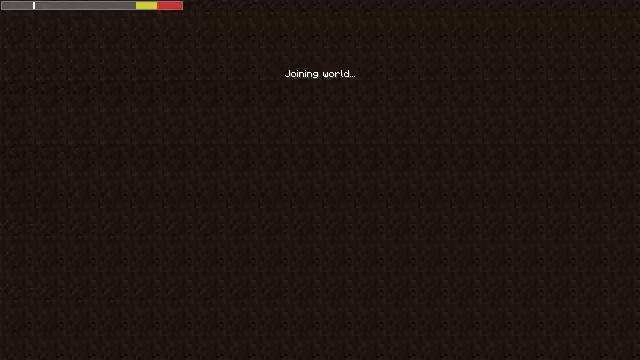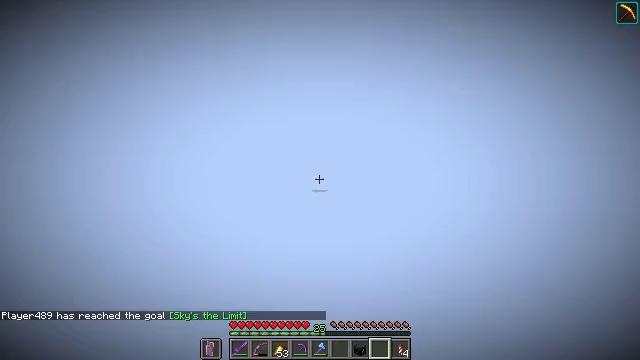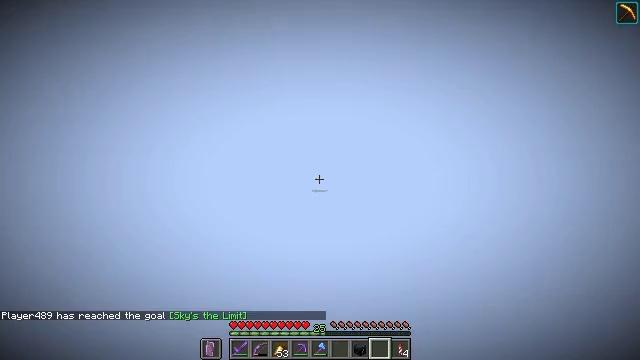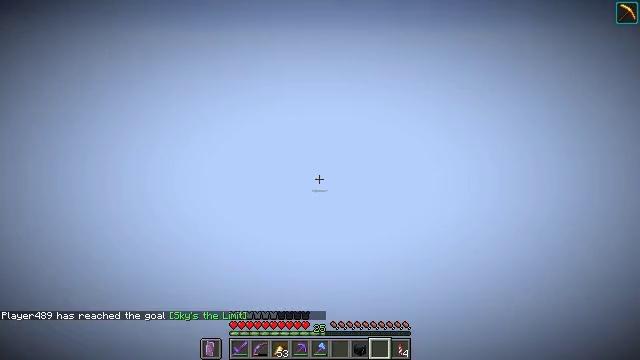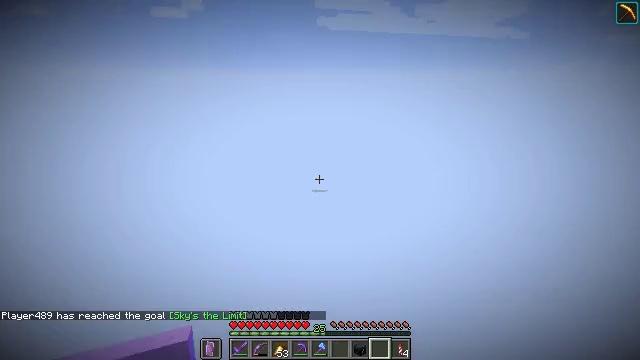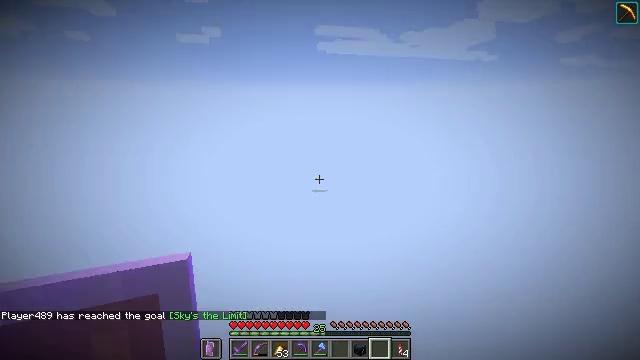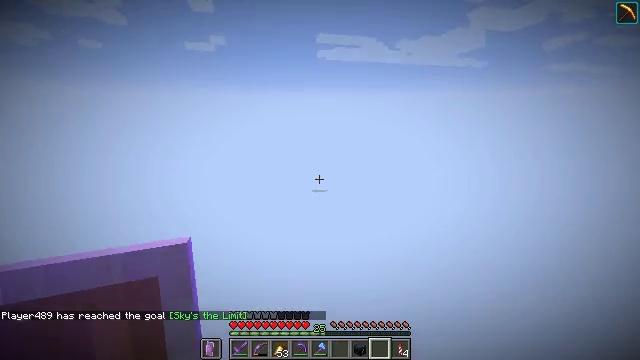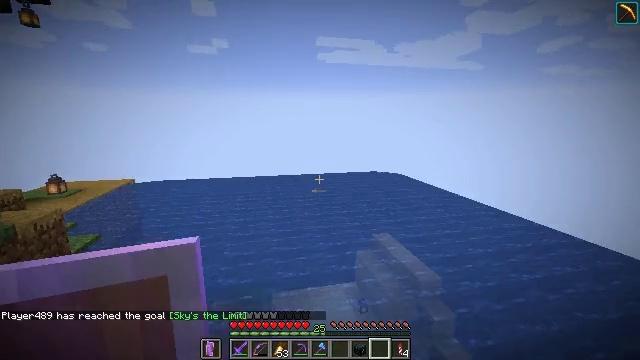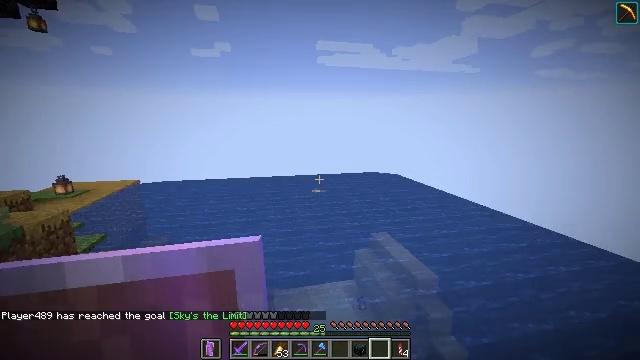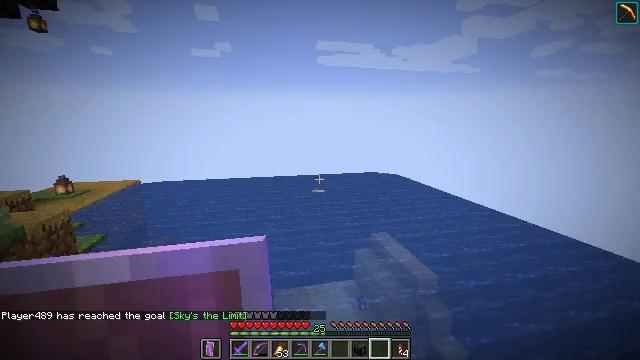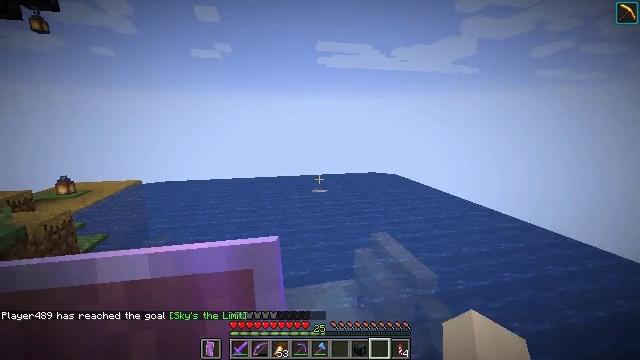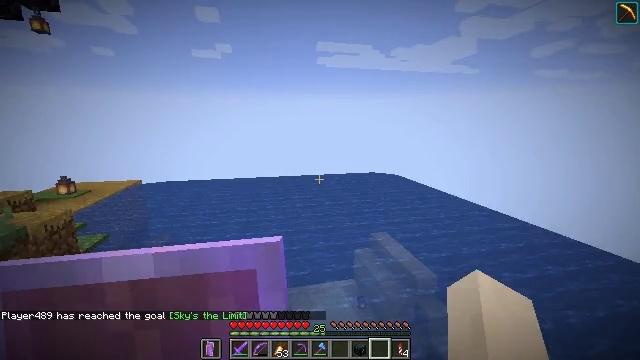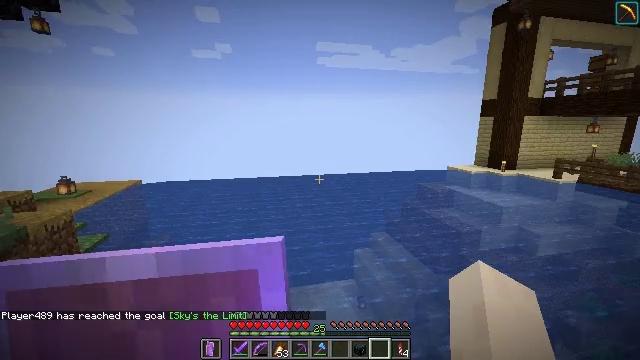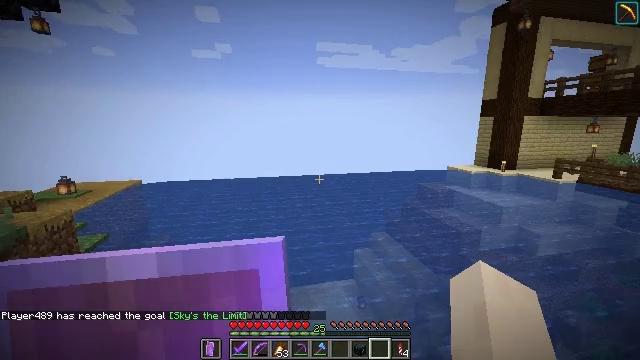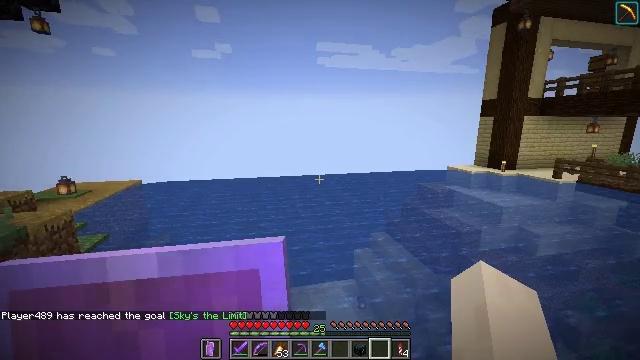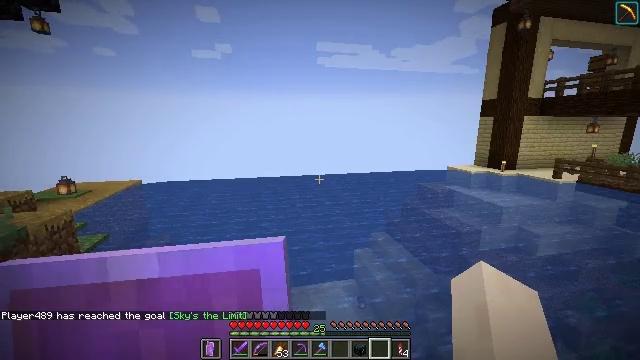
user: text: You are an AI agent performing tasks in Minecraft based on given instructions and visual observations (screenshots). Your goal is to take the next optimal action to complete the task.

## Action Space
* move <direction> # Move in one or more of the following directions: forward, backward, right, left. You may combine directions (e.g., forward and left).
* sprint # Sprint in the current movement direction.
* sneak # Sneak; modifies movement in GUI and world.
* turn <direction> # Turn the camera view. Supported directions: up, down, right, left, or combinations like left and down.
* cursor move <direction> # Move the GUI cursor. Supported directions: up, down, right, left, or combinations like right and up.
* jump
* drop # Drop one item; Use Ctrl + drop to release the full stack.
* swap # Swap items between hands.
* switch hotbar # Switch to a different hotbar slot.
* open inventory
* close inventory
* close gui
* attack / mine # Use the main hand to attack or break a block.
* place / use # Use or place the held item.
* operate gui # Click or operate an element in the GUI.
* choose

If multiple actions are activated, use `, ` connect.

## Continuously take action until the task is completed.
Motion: motion action
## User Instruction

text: Left click to mine the brown shulker box.
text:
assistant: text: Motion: attack / mine
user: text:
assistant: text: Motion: attack / mine
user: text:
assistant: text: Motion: attack / mine
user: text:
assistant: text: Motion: attack / mine
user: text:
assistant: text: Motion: attack / mine
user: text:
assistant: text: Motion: attack / mine
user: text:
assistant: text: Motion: attack / mine
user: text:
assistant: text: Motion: attack / mine
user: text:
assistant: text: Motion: attack / mine
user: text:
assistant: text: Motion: attack / mine
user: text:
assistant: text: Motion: attack / mine
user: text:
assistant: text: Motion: attack / mine
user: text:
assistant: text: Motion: attack / mine
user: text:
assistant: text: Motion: attack / mine
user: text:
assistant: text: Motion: attack / mine
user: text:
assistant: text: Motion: attack / mine
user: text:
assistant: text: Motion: attack / mine
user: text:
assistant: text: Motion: turn left and down, attack / mine
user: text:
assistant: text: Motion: turn left, attack / mine
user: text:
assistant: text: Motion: attack / mine
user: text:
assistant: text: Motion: attack / mine
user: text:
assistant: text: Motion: attack / mine
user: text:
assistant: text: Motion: attack / mine
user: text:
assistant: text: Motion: attack / mine
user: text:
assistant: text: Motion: attack / mine
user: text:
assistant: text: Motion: attack / mine
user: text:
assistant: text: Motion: attack / mine
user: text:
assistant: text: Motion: attack / mine
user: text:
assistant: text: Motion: attack / mine
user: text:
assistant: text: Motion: attack / mine